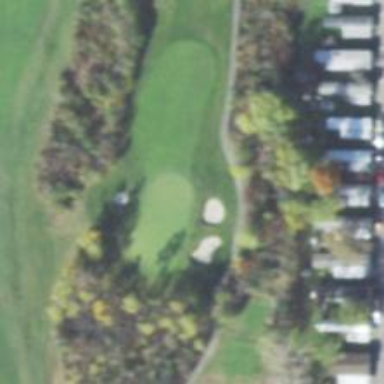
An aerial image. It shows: Golf hole.